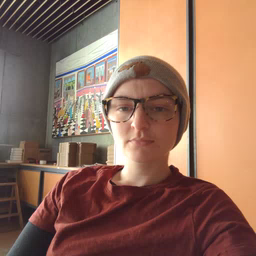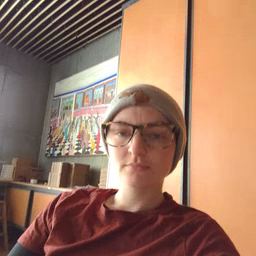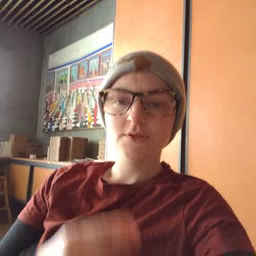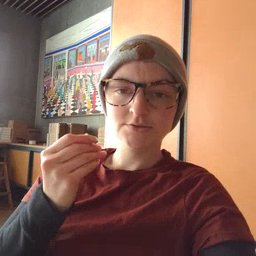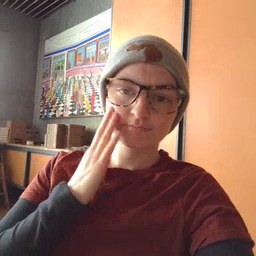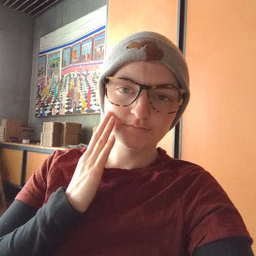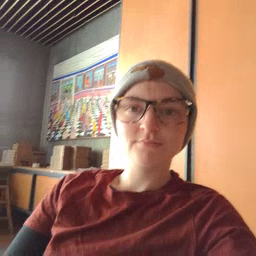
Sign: napkin